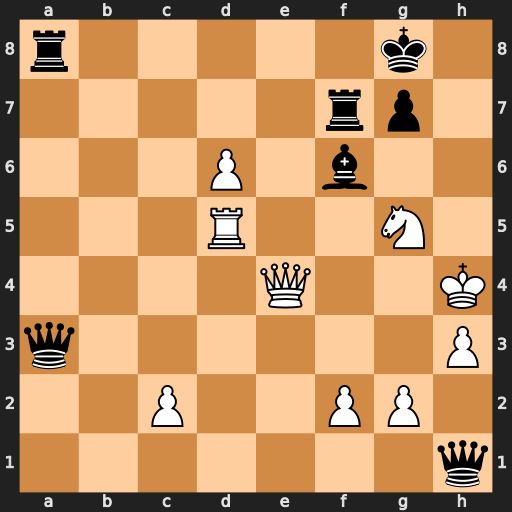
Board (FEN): r5k1/5rp1/3P1b2/3R2N1/4Q2K/q6P/2P2PP1/7q
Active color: w
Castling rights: -
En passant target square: -
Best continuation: Qh7+ Kf8 Qh8#